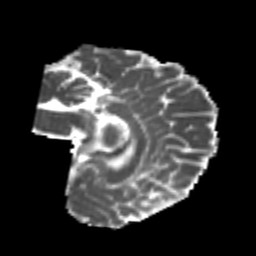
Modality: MD
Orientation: sagittal
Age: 24
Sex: female
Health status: healthy
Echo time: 0.074 s